Interaction volume radius: 5 \u00c5
Interaction volume height: 35 \u00c5
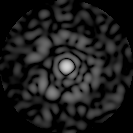
Disorder parameter: 0.8153